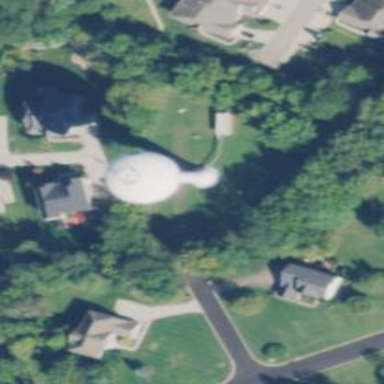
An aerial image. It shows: Water tower that is man-made.